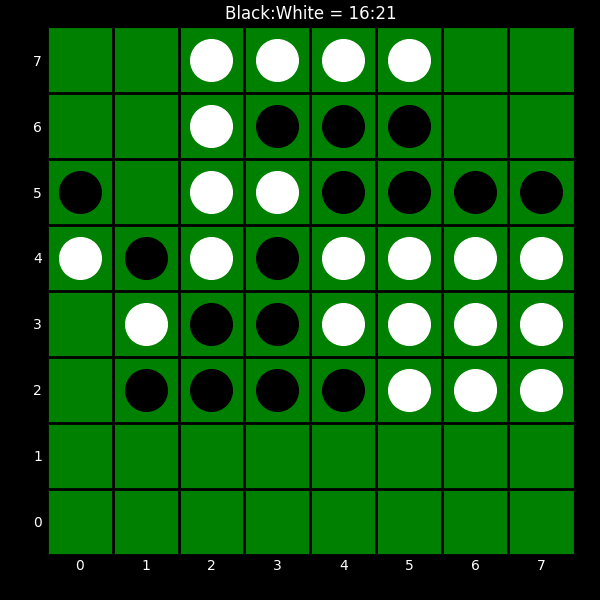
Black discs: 16
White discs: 21